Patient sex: M
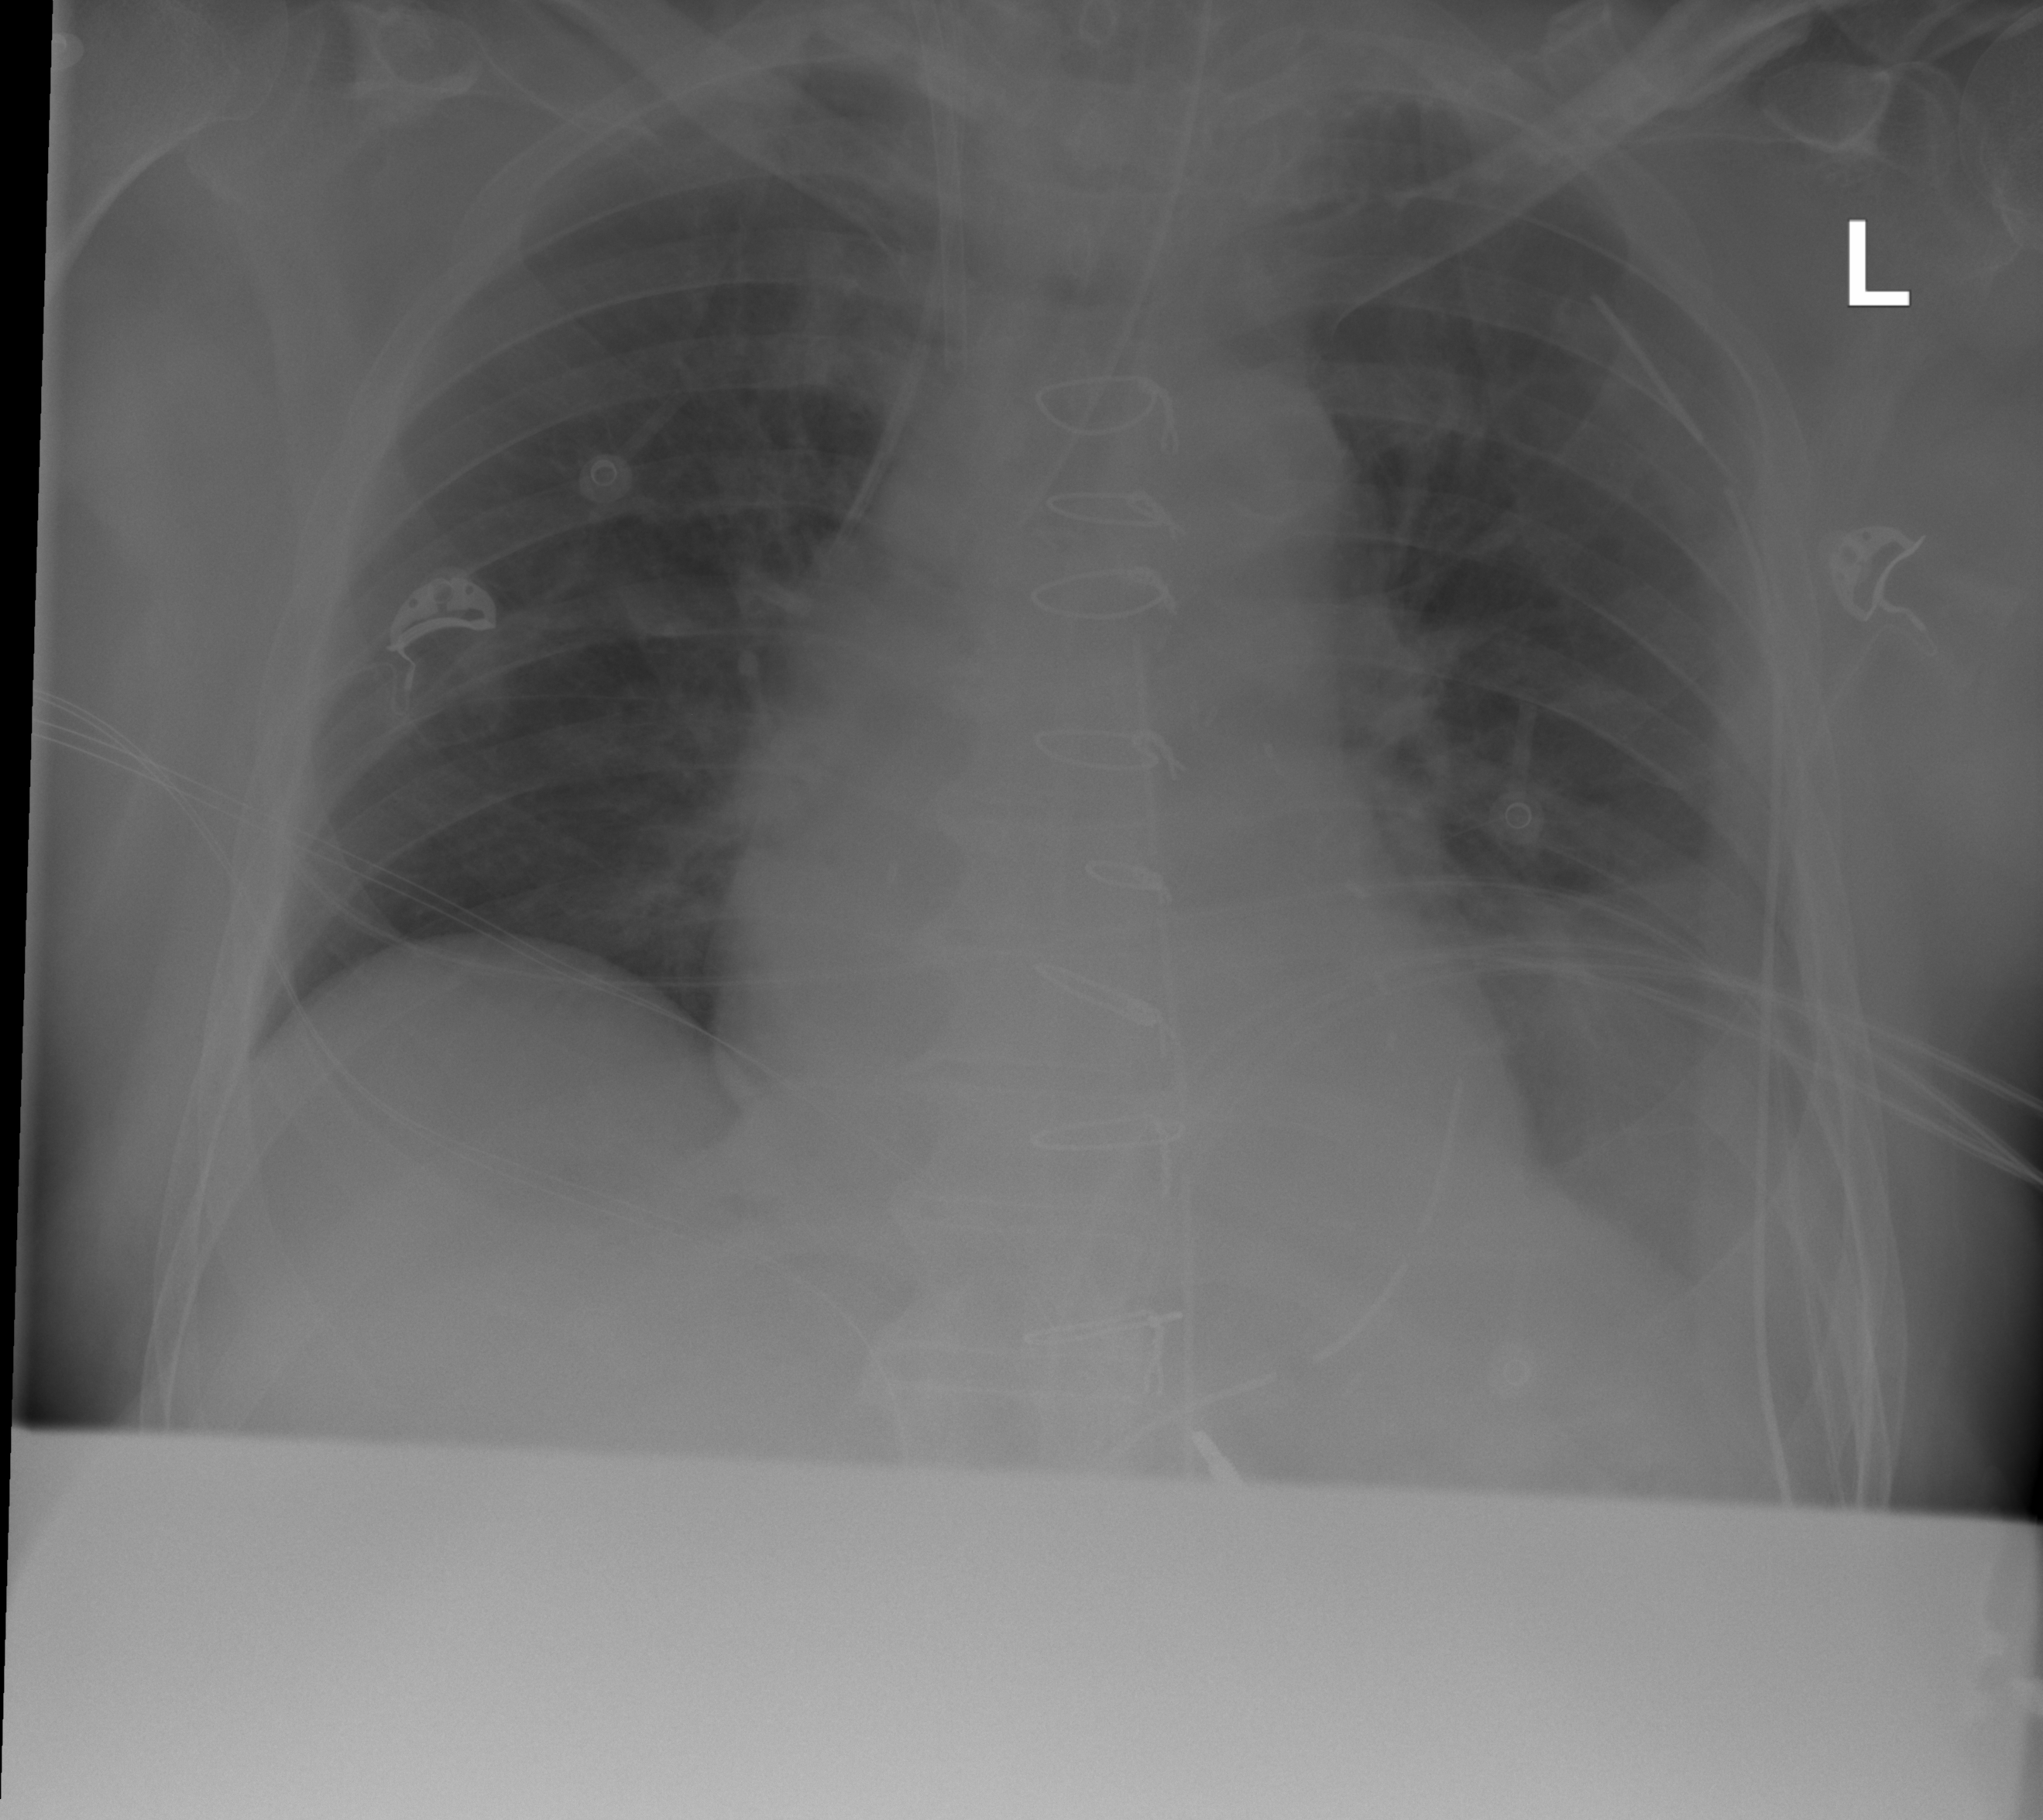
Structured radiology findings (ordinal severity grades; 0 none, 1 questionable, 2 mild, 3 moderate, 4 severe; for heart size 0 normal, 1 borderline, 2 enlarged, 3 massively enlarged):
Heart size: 0
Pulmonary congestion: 0
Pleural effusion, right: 0
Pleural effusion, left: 2
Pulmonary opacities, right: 0
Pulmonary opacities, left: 0
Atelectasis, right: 0
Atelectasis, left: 0